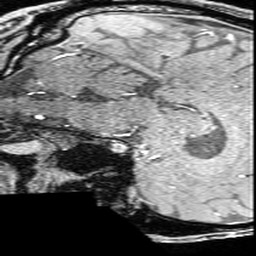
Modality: angio
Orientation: sagittal
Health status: ill
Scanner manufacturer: siemens
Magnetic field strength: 3 T
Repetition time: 0.022 s
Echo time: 0.00395 s